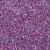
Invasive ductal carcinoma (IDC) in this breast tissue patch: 1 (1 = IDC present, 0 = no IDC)